Interaction volume radius: 10 \u00c5
Interaction volume height: 35 \u00c5
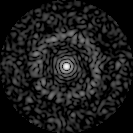
Disorder parameter: 0.8233